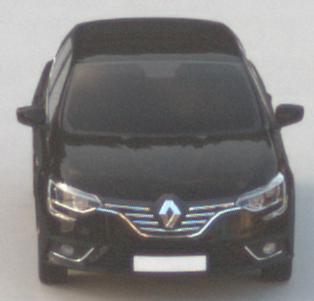
Make: Renault
Model: Mégane ENERGY TCe 100
Detailed model: Mégane (IV)
Model produced from: 2016/03
Model produced until: 2018/08
Doors: 5
Color: black
Road condition: dry road
Daytime: sunrise or sunset
Contrast: low contrast